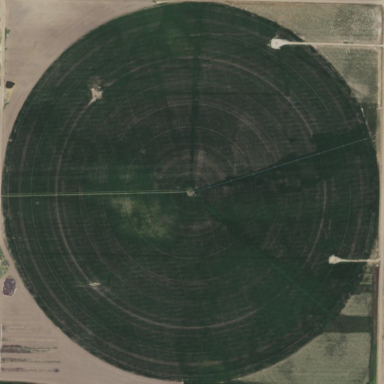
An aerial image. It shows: Farmland with pivot irrigation system.